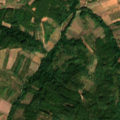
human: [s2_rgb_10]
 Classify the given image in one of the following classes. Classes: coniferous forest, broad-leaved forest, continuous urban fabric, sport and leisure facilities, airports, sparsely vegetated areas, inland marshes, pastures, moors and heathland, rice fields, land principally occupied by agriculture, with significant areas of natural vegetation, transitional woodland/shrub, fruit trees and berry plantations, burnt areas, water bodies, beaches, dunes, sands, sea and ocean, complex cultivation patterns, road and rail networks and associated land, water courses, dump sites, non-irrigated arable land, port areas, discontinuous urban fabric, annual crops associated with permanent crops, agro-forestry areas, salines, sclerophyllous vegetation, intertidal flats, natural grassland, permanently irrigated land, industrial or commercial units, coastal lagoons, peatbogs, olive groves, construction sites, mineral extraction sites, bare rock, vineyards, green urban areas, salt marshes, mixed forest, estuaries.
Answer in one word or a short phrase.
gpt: complex cultivation patterns, land principally occupied by agriculture, with significant areas of natural vegetation, broad-leaved forest, transitional woodland/shrub